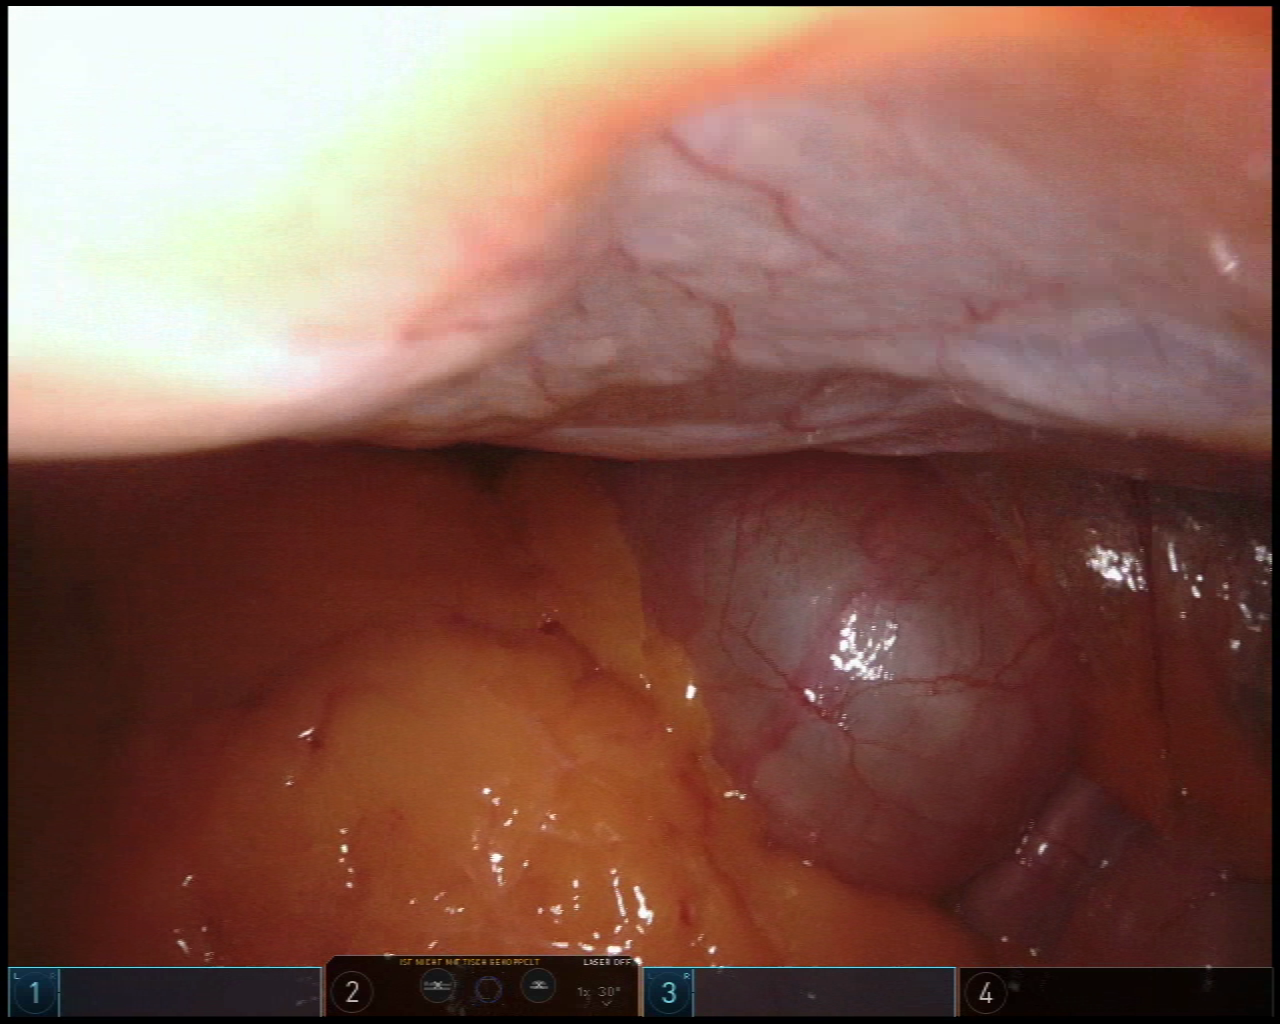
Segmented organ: colon
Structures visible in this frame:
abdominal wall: yes
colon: yes
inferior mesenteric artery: no
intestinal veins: no
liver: no
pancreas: no
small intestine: no
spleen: no
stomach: no
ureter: no
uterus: no
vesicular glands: no